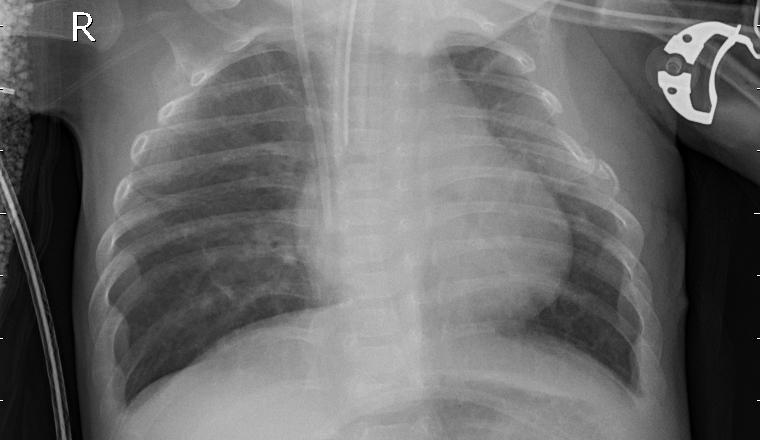
Diagnosis: PNEUMONIA